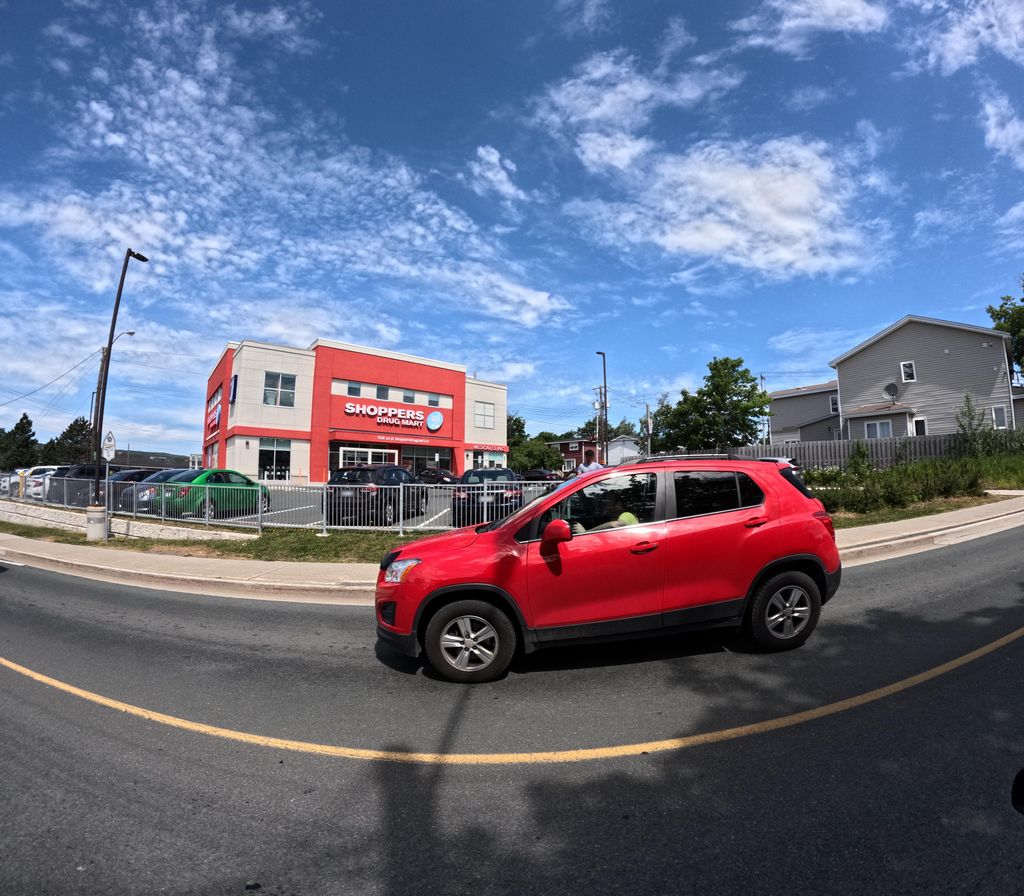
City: st_johns